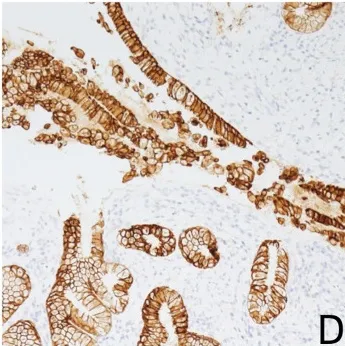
Hematoxylin and eosin stain (200x): the tumor shows G-EAC; CK7.
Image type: pathology (h&e)